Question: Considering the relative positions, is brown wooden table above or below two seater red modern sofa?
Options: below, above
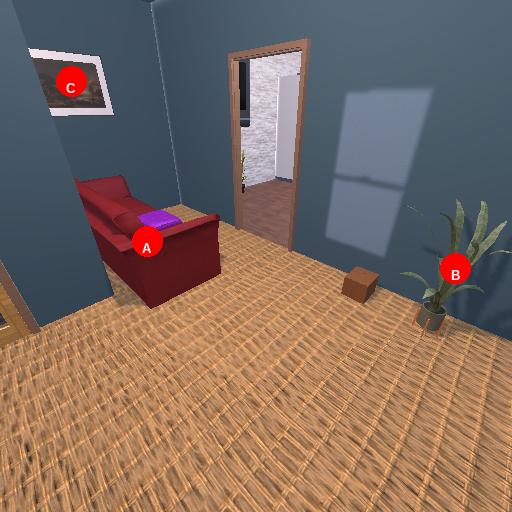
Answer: below